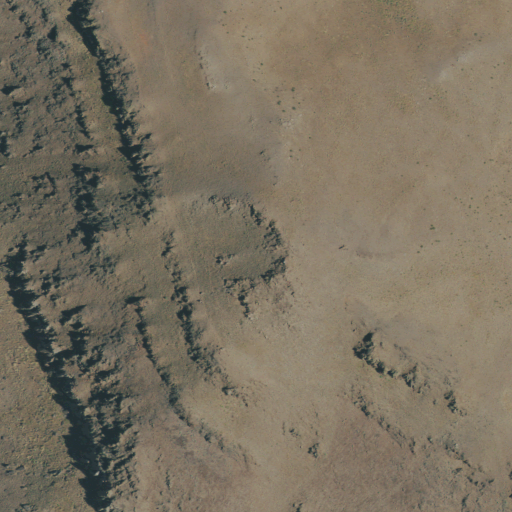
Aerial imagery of mountain in Oregon named Red Mountain containing only grassland